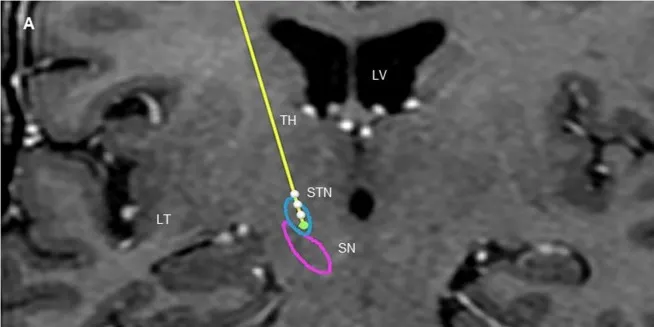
Illustration of the three-dimensional anatomical location of the electrodes (patient 1). (A) Frontal view of the electrodes (in yellow) with the different contacts (white) and three-dimensional view of STN (in blue), and SNr (in purple). This representation is superimposed on the coronal T2 preoperative MRI of patient 1 to illustrate the location of the STN and SNr. Each electrode had four contacts with the length of 1.5 mm separated by 0.5 mm intervals and numbered from 0 to 3 in the right hemisphere. Contact 0 is the deepest contact (green).
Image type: radiology (mri)